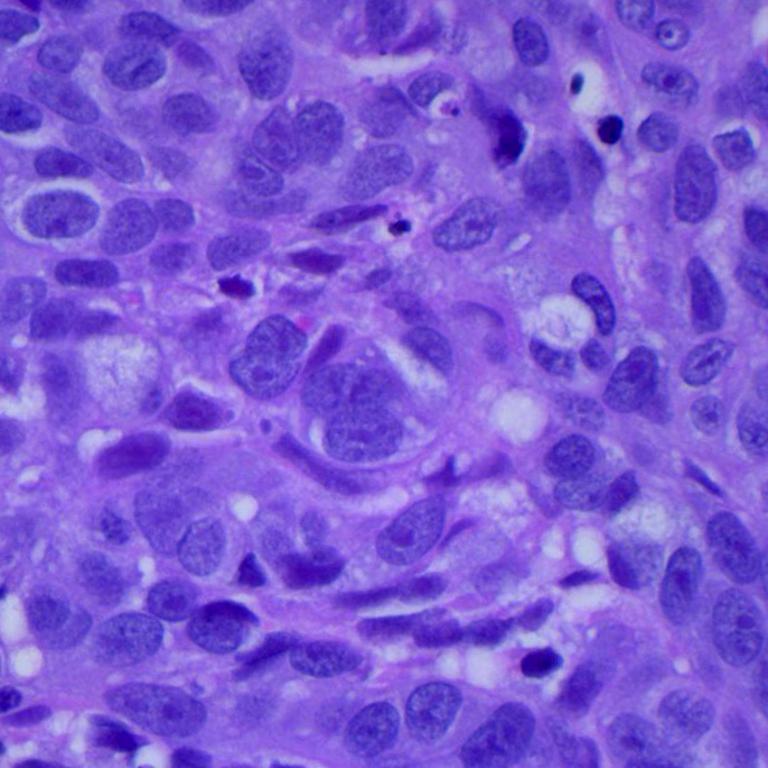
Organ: lung
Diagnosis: squamous carcinomas